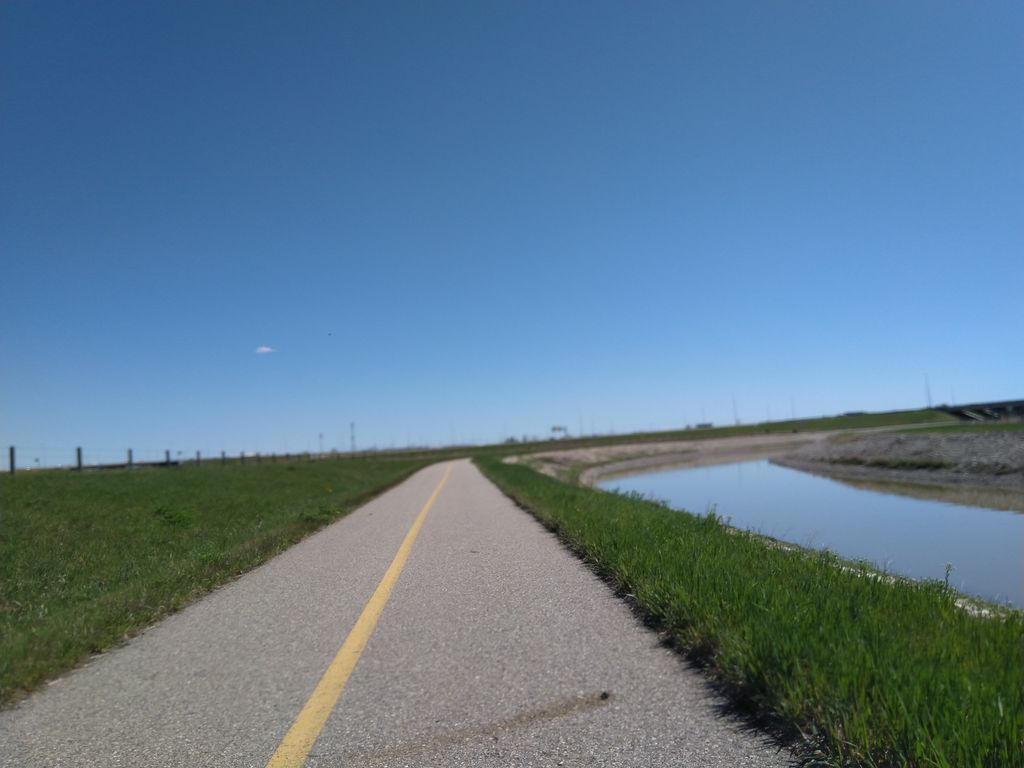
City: calgary